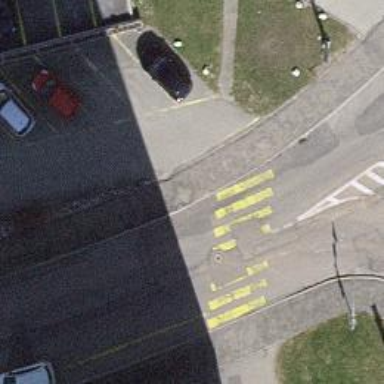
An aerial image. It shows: Marked crossing with zebra stripes on the road.